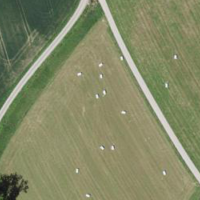
EUNIS habitat code: 24
Species observed at this site:
Cornus sanguinea